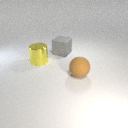
large yellow metal cylinder to the left of large brown rubber sphere